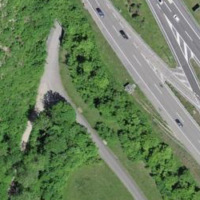
EUNIS habitat code: 57
Species observed at this site:
Melittis melissophyllum